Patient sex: M
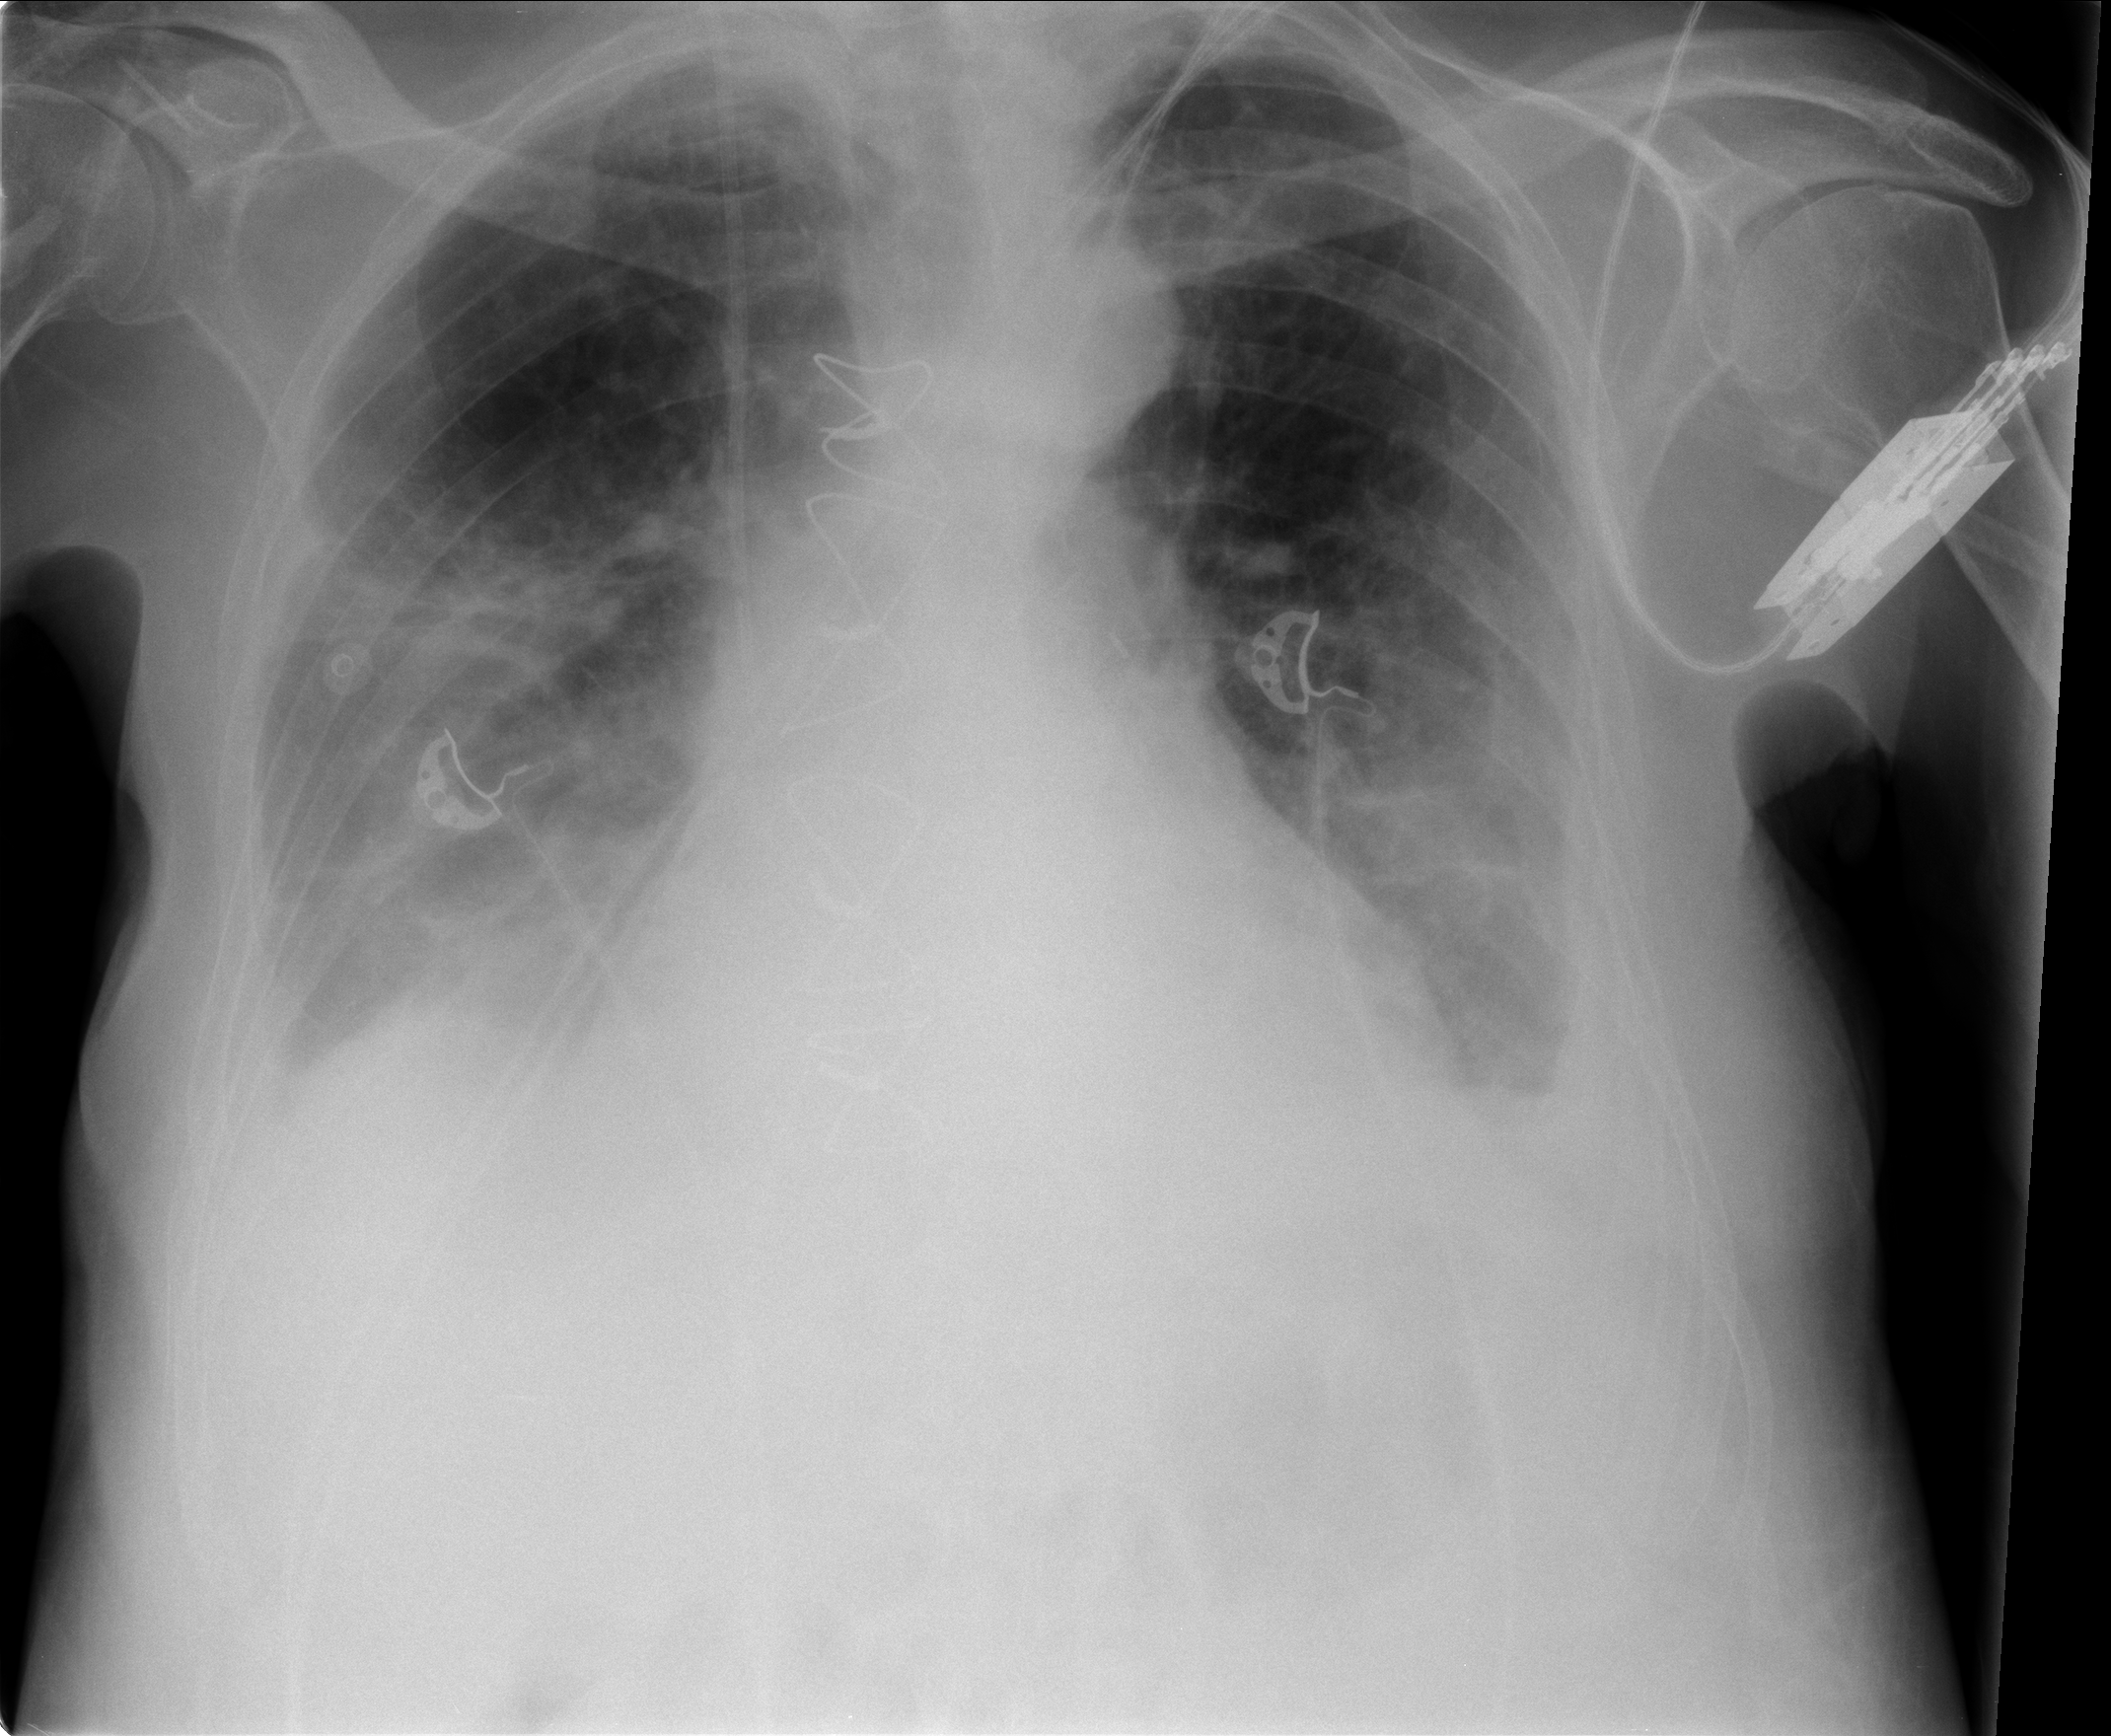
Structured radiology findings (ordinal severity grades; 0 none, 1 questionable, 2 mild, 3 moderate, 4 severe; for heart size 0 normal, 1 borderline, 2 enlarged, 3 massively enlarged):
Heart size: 2
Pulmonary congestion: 2
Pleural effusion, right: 2
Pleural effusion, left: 2
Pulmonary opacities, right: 2
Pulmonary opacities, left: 2
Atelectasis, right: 2
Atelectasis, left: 2